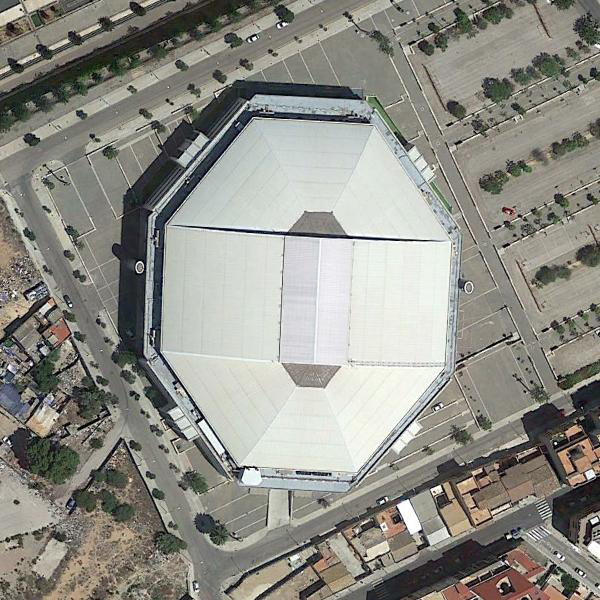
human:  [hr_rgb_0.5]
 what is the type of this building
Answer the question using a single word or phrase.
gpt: stadium